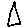
Label: triangle